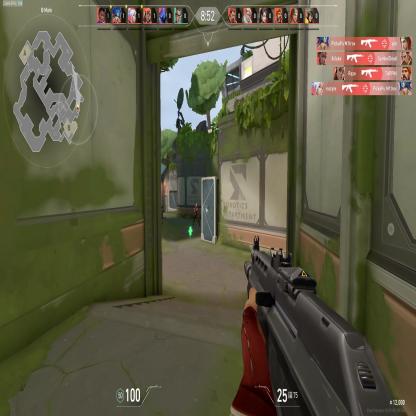
Label: enemy